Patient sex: M
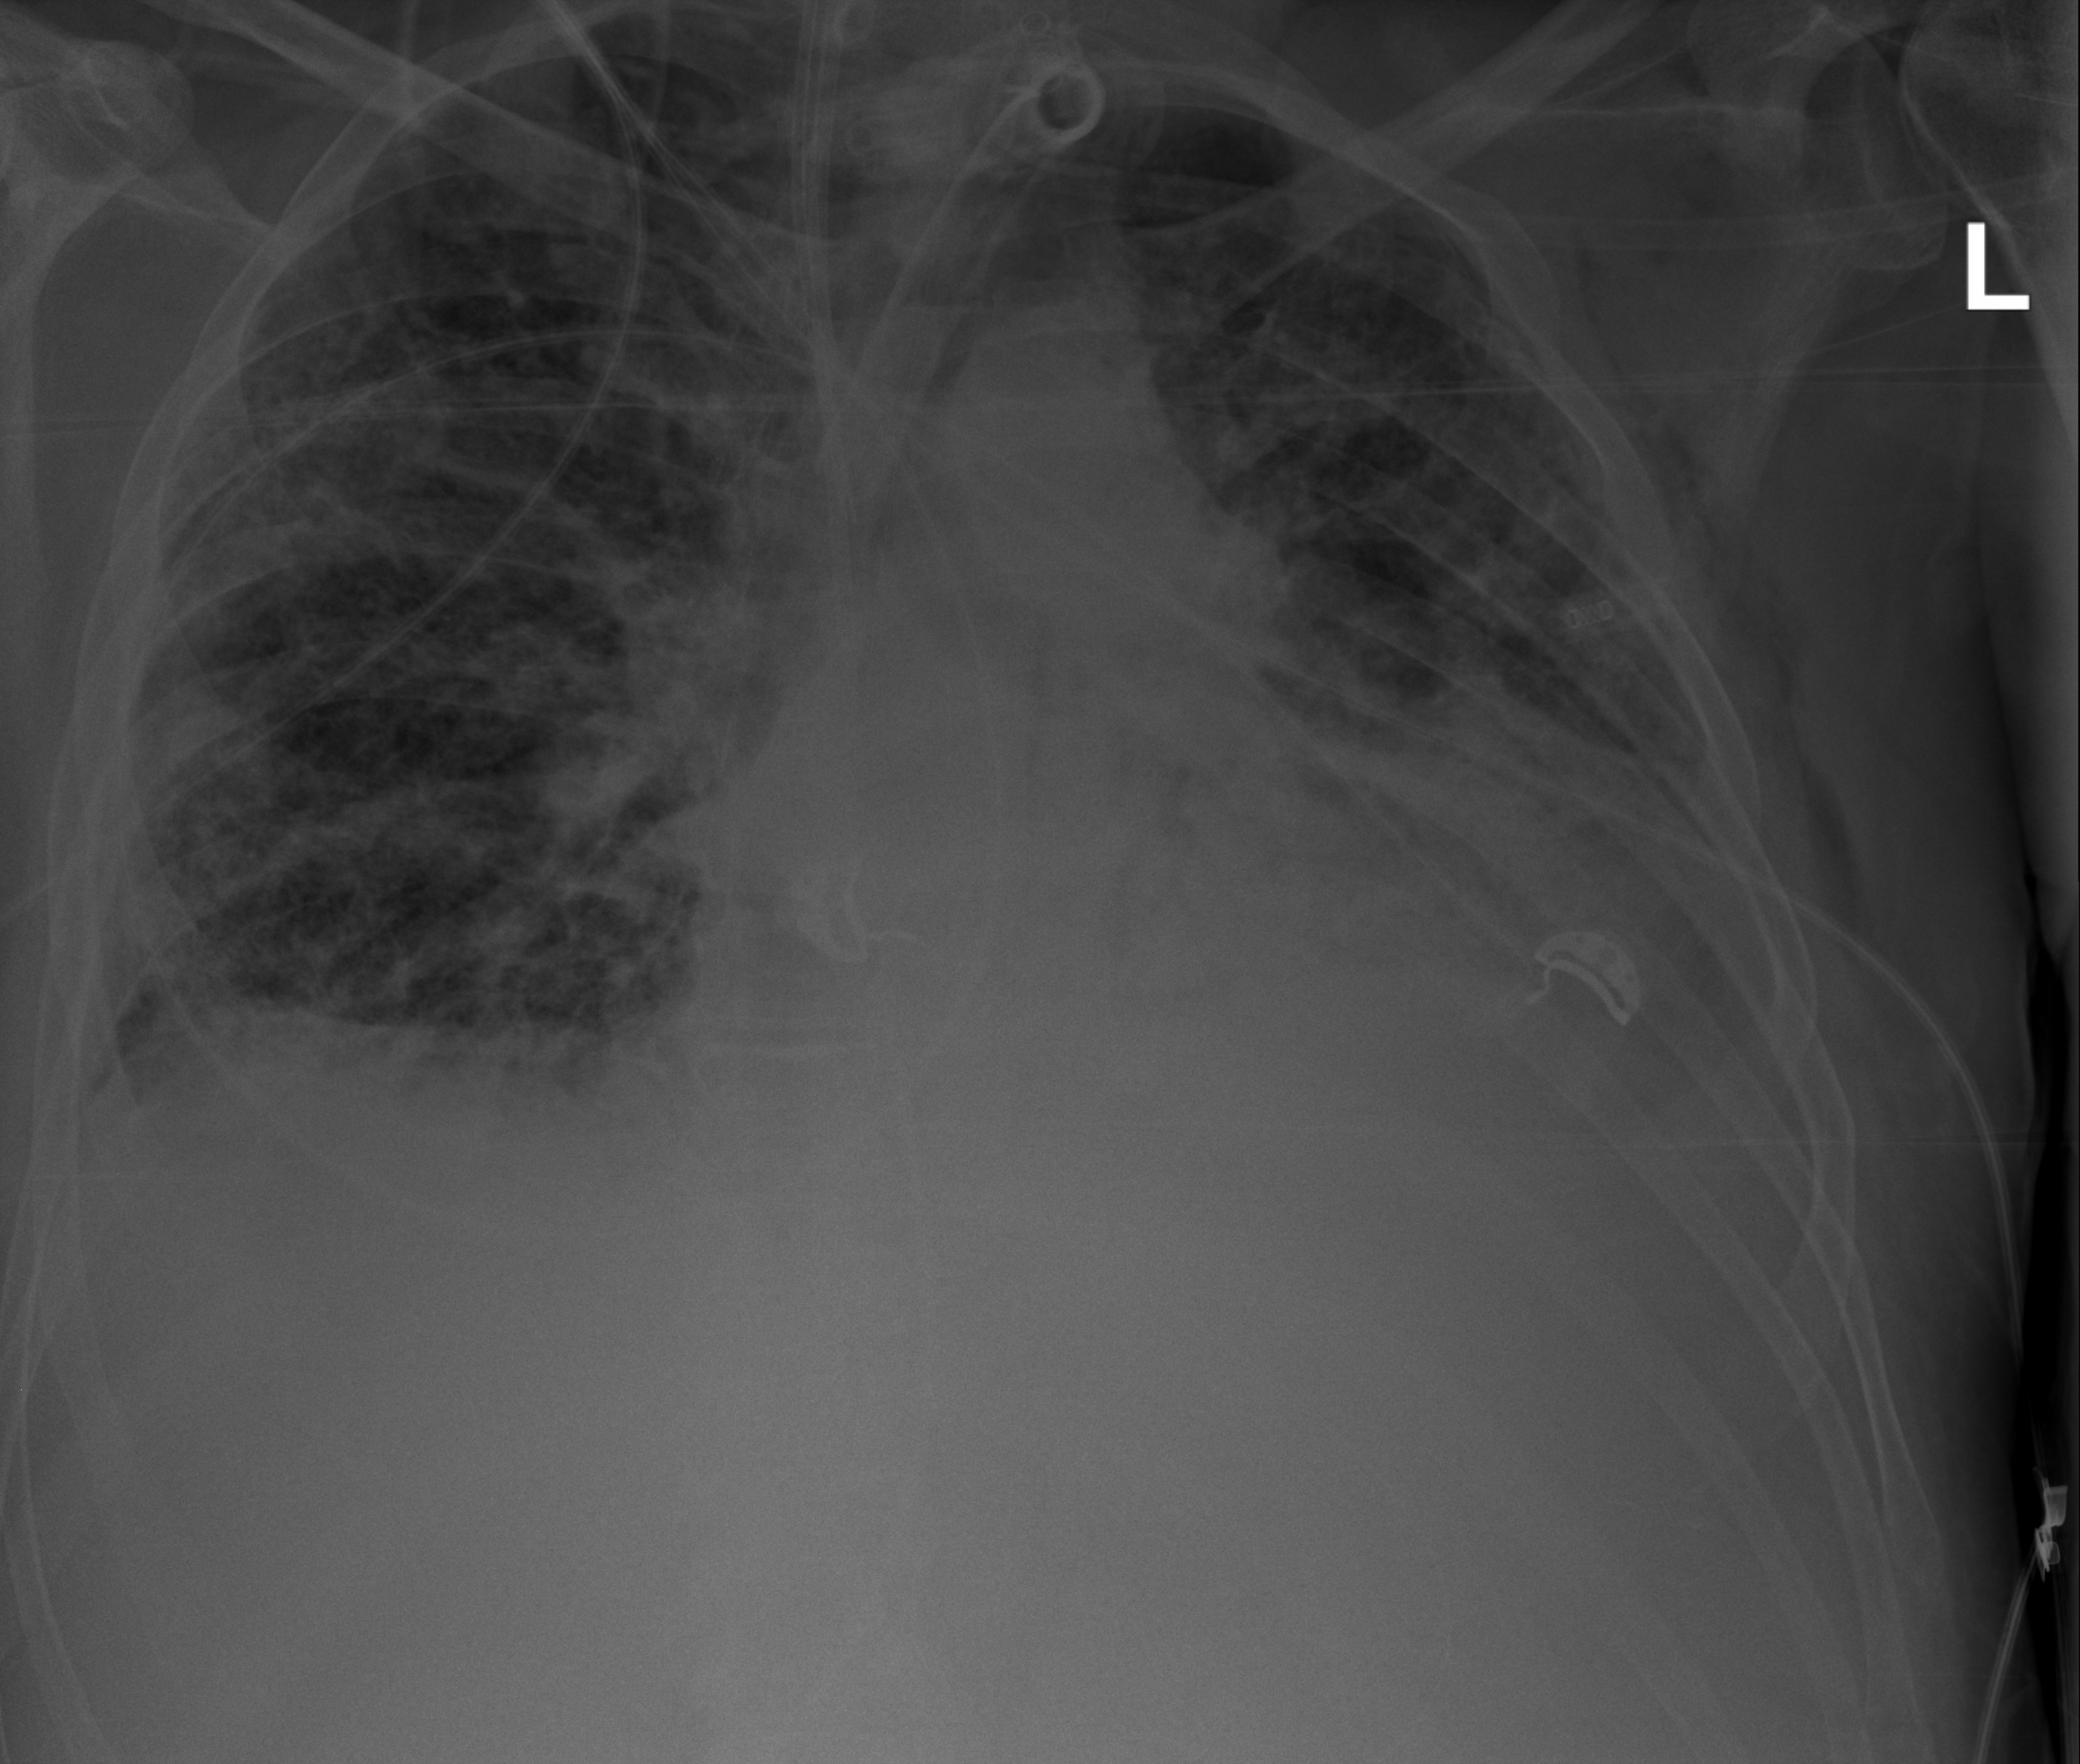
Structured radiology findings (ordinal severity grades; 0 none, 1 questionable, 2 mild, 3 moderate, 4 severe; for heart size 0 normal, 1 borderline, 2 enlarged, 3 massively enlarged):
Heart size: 1
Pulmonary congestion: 0
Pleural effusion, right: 2
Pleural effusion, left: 2
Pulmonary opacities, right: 2
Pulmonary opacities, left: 4
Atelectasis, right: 2
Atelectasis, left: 3